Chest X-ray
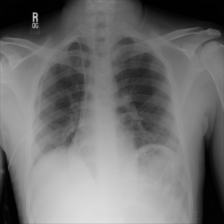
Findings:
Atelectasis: negative
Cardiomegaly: negative
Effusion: negative
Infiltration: negative
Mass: negative
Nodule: negative
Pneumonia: negative
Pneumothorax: negative
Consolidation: negative
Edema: negative
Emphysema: negative
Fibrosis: negative
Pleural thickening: negative
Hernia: negative